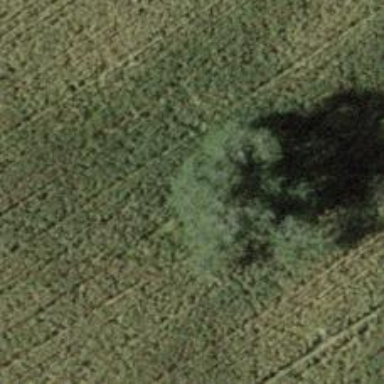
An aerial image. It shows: Single tag "natural: tree."